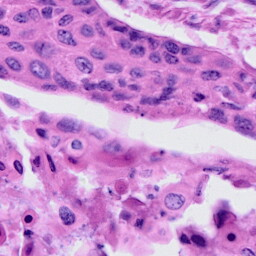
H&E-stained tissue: Cervix